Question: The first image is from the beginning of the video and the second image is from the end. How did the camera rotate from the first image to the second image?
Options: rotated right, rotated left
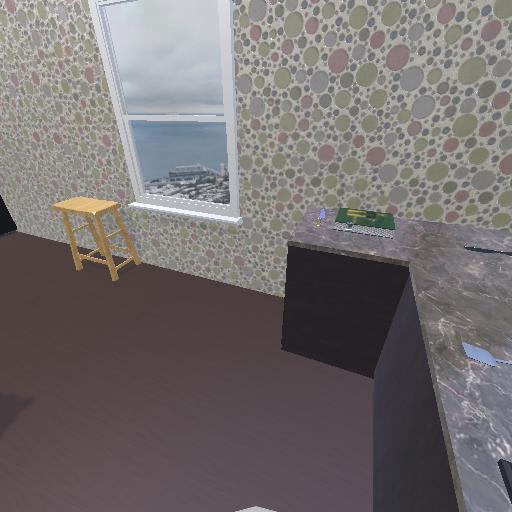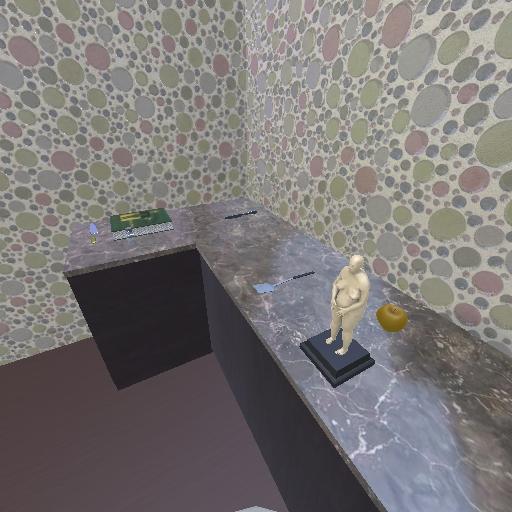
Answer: rotated right